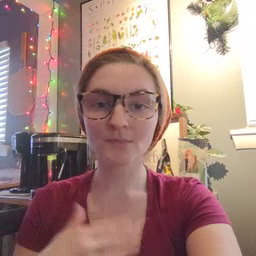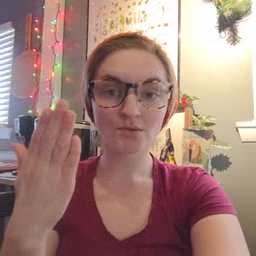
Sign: morning